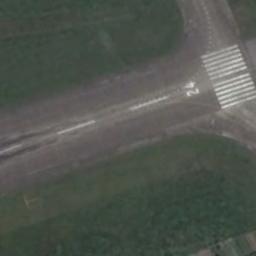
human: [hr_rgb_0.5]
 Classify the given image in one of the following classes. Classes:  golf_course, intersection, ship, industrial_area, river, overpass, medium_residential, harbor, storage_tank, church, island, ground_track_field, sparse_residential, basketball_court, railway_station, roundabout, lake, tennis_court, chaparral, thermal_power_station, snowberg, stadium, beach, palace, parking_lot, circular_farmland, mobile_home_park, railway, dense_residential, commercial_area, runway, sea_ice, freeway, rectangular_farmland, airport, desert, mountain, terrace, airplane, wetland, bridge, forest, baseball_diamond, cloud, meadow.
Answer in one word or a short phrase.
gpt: runway